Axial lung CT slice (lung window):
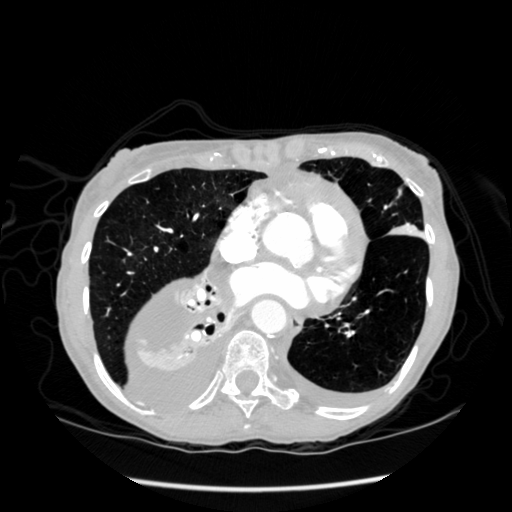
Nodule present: no